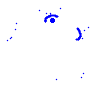
Particle: electron